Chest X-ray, PA view. Patient: 66 years old, sex M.
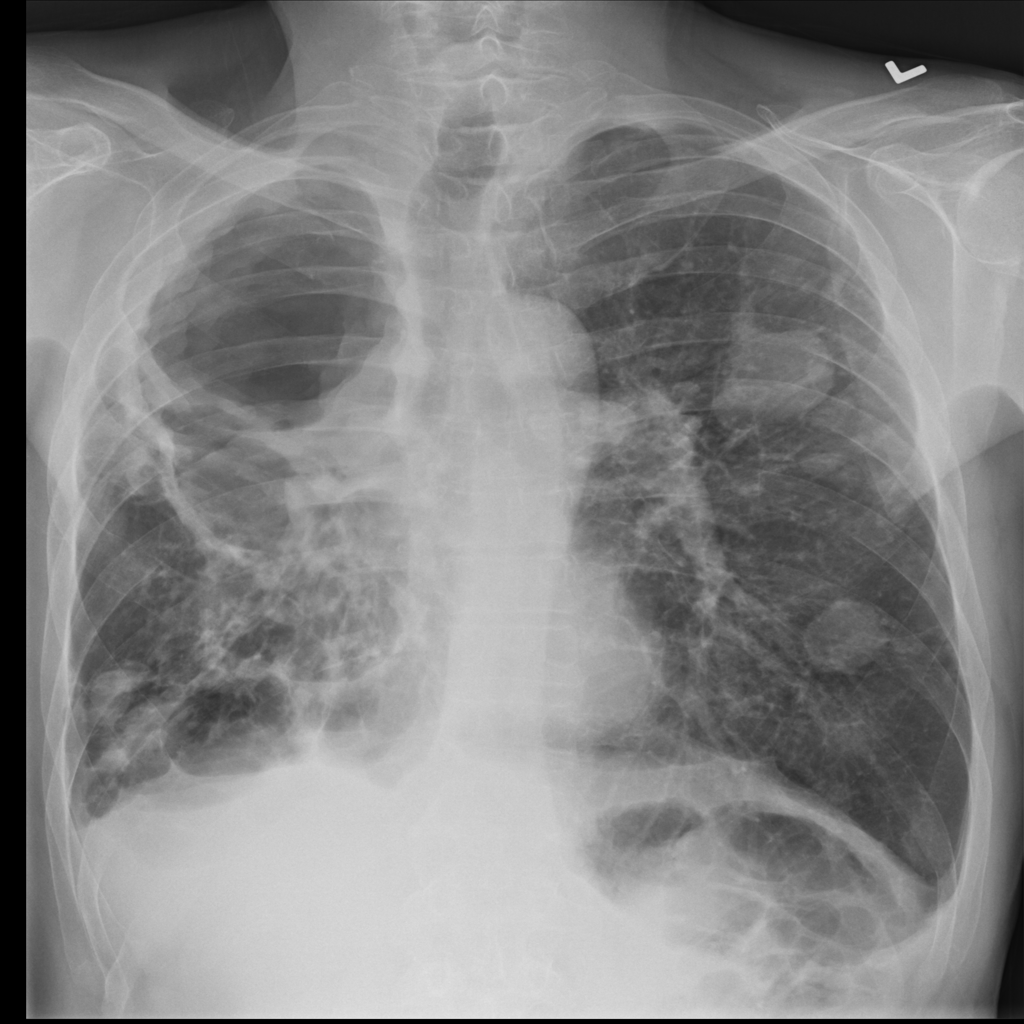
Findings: No Finding